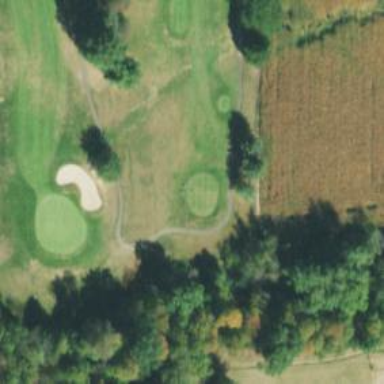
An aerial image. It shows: Asphalt service road used as golf cart path.